Field crop: maize
Growth stage: 1
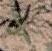
Species: atriplex